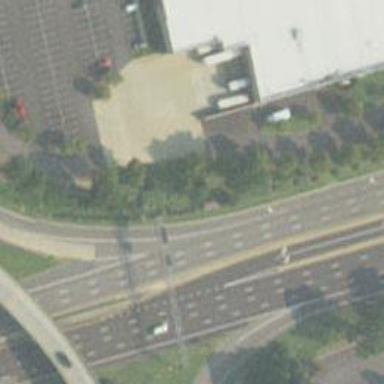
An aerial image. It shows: Motorway junction.